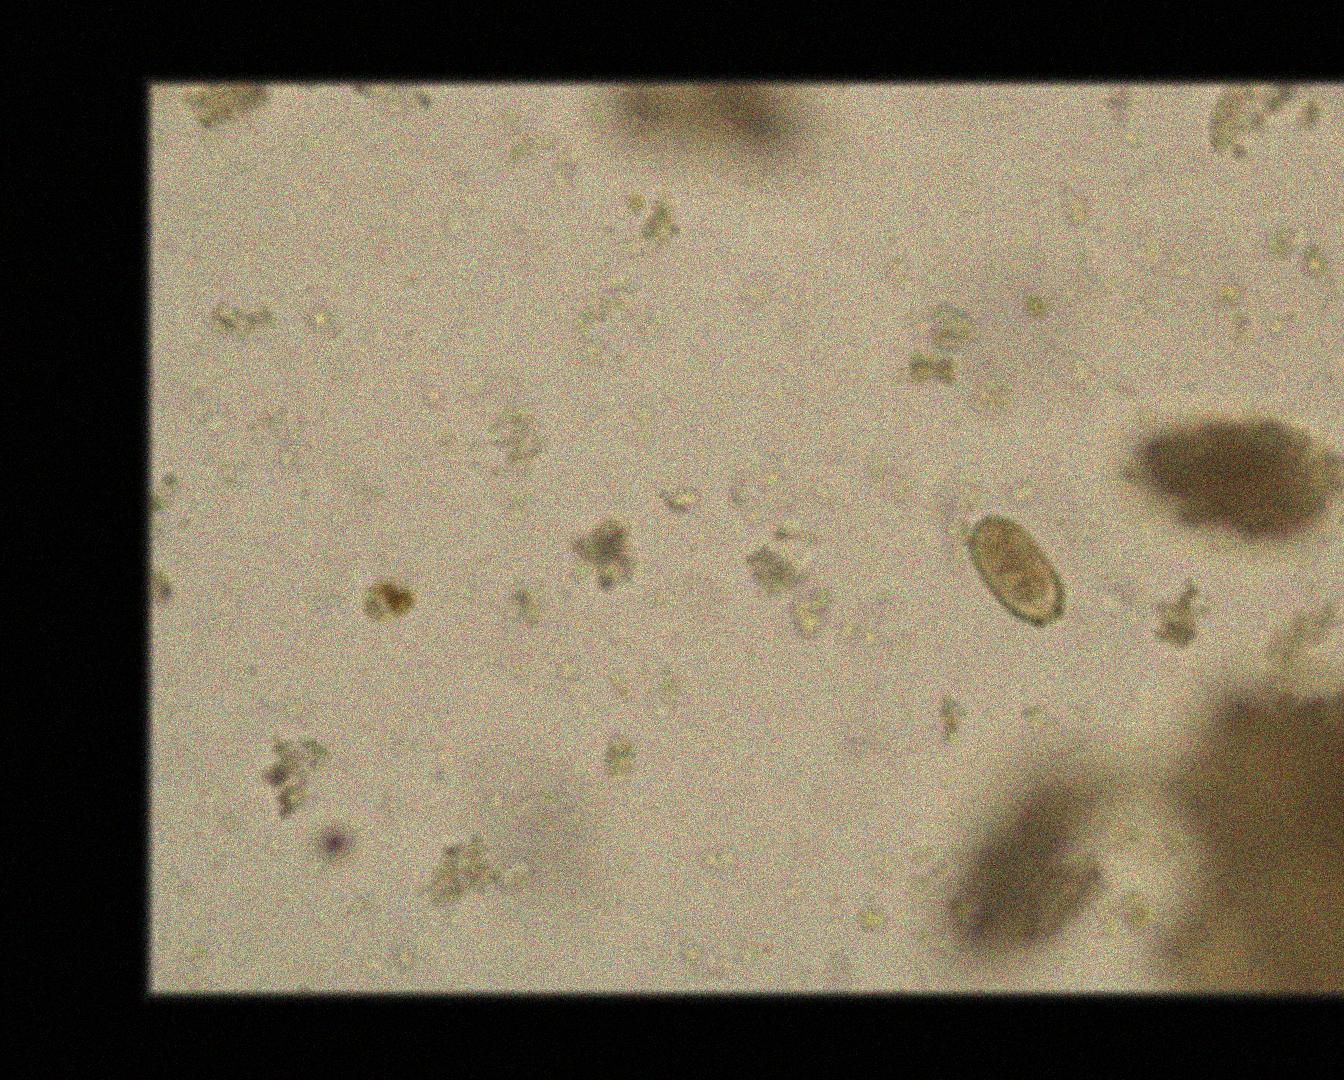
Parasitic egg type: Capillaria philippinensis